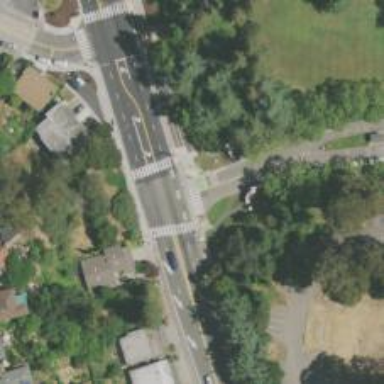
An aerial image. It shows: Marked crossing on cycleway.